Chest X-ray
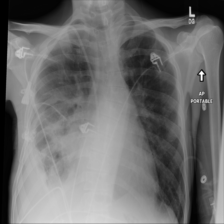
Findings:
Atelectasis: negative
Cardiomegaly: negative
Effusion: positive
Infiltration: positive
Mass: negative
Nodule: negative
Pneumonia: negative
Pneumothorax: negative
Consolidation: positive
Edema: negative
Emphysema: negative
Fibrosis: negative
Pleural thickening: negative
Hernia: negative